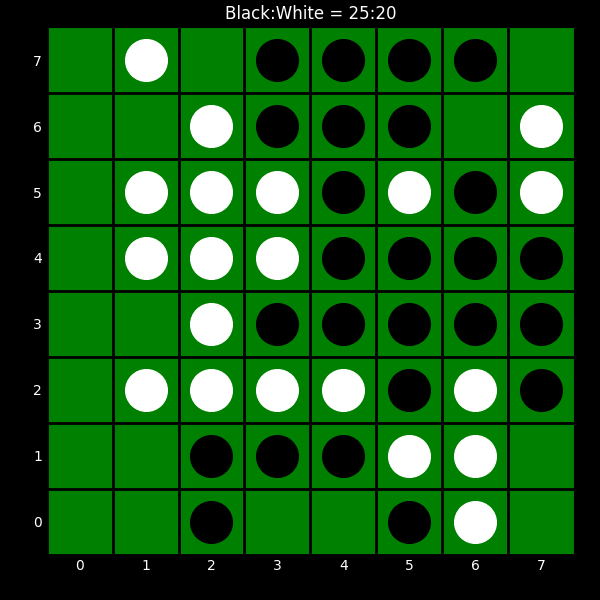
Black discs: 25
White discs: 20